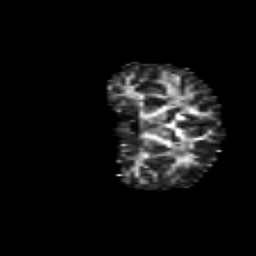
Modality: FA
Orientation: coronal
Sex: female
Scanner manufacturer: siemens
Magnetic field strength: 3 T
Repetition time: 5 s
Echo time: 0.071 s